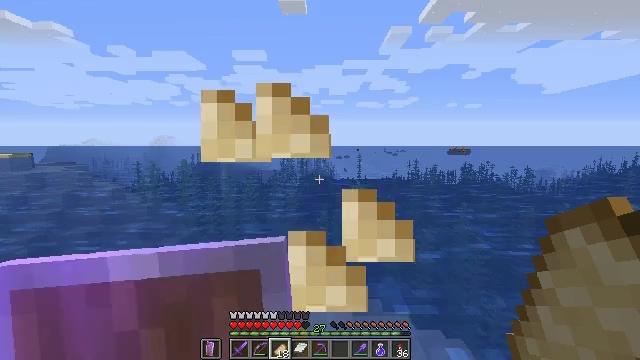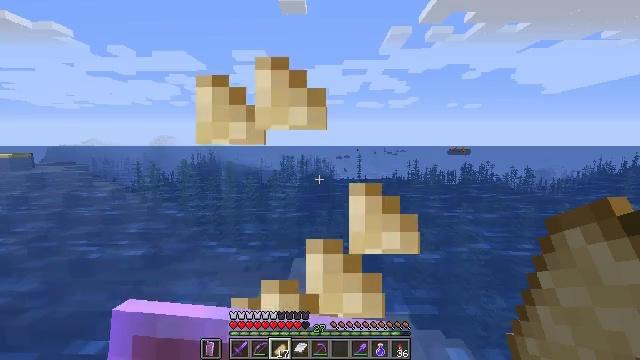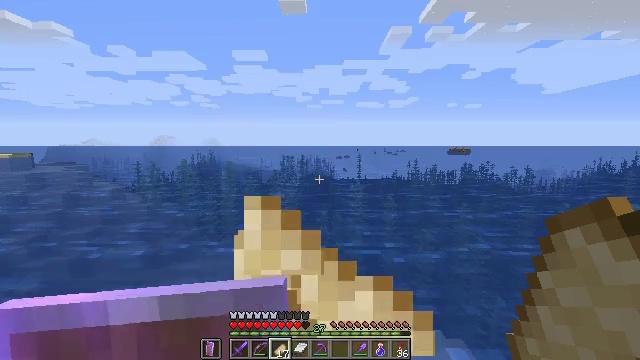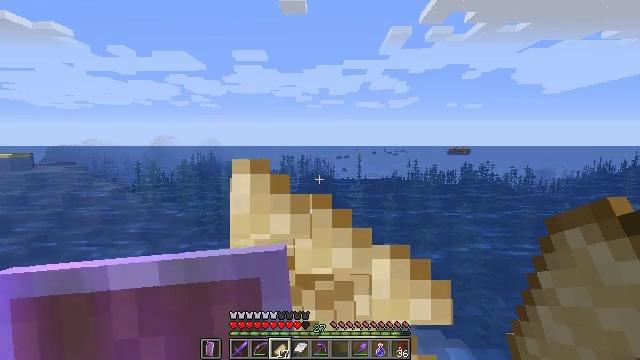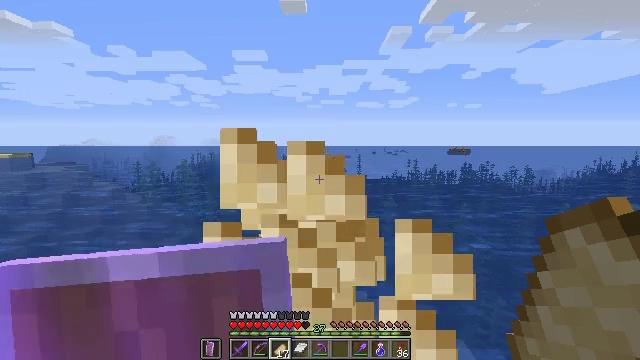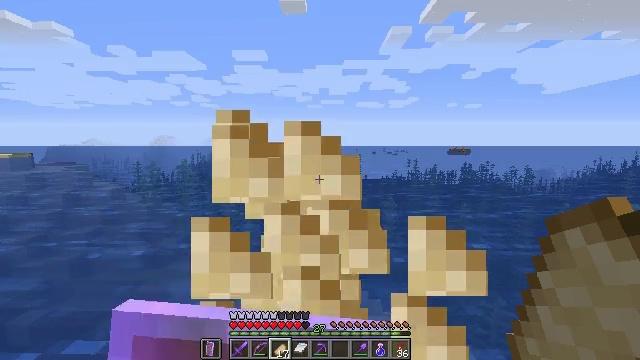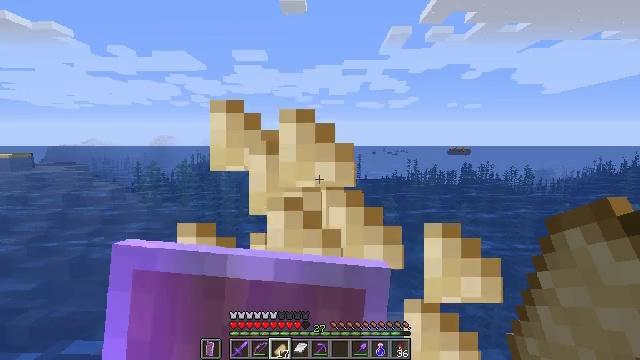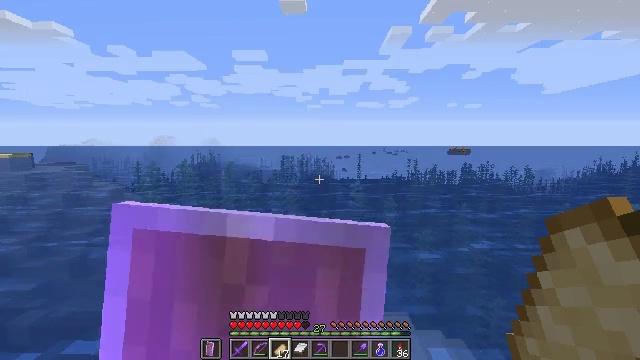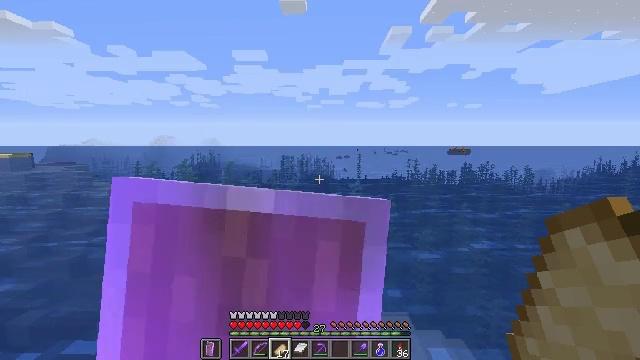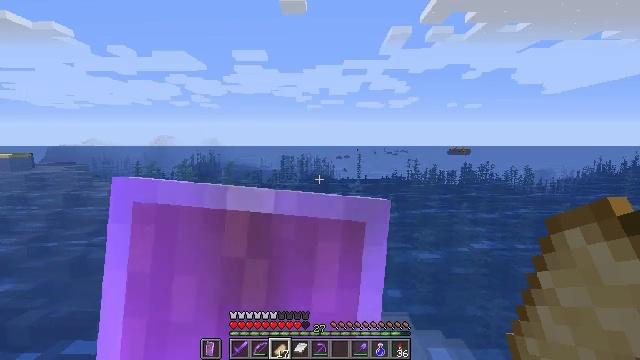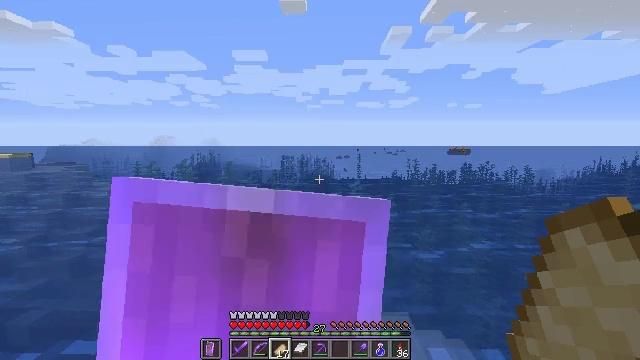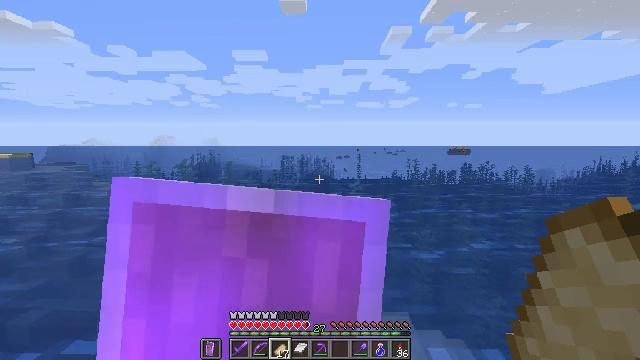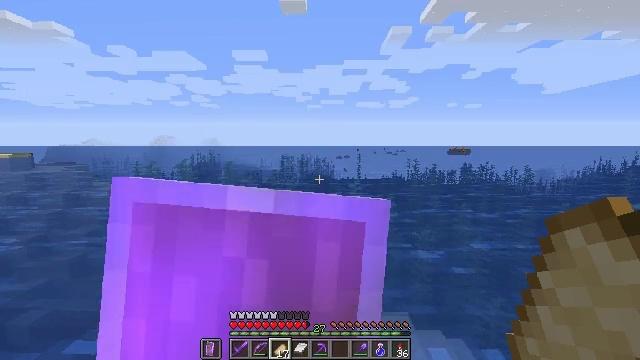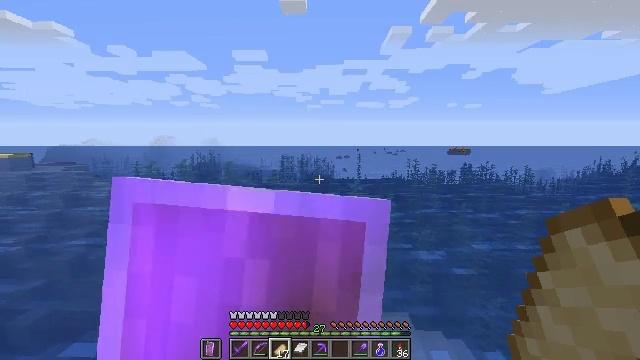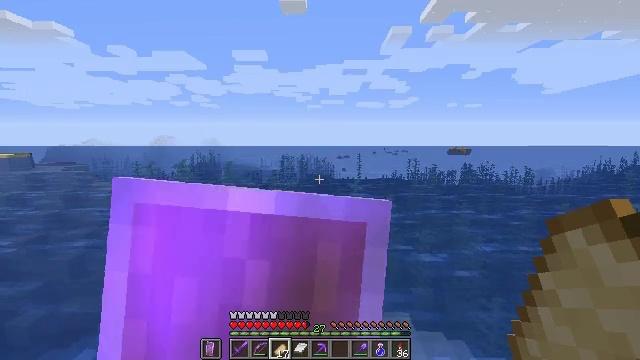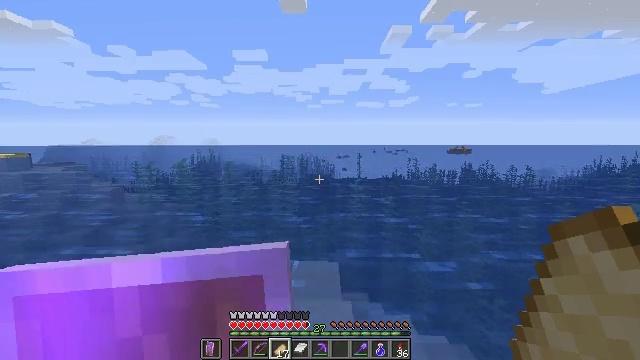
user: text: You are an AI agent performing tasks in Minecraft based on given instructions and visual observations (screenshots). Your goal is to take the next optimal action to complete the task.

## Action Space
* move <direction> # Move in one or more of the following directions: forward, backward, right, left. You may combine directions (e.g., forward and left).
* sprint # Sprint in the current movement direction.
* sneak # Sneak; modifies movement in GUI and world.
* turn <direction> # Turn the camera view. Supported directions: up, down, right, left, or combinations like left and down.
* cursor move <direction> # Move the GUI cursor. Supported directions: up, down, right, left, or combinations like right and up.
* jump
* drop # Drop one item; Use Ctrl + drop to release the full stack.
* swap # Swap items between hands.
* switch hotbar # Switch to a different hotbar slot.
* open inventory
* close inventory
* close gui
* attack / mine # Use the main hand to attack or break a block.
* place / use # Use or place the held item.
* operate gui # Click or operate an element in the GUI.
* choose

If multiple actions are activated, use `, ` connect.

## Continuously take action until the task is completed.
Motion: motion action
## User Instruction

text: Attack the polished granite to obtain it.
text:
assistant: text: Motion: use / place
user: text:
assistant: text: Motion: use / place
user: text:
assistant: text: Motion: use / place
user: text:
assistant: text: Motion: use / place
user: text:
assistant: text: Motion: use / place
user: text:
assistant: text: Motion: use / place
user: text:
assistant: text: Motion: use / place
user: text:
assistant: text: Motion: use / place
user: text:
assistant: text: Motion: use / place
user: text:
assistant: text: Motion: use / place
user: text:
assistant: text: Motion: use / place
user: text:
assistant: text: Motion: use / place
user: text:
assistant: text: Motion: move forward, use / place
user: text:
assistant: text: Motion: move forward, use / place
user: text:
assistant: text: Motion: move forward
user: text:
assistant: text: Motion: move forward, turn right and down
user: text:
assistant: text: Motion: move forward, turn right and down
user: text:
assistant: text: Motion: move forward
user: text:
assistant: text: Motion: move forward
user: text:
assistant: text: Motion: move forward and move left
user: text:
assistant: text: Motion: move forward and move left
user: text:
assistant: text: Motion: move left
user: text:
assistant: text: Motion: move left
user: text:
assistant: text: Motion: no_op
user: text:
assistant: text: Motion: no_op
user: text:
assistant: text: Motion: no_op
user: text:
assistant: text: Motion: no_op
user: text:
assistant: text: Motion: no_op
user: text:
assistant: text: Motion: no_op
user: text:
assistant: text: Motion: no_op